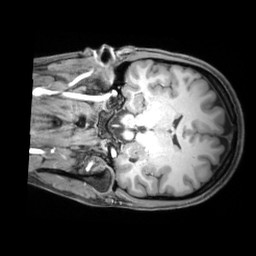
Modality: T1w
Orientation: coronal
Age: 24
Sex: female
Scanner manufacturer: siemens
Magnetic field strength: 3 T
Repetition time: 1.97 s
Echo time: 0.00206 s